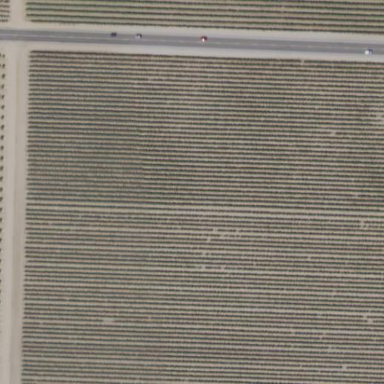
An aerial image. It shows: Vineyard where grapes are grown.